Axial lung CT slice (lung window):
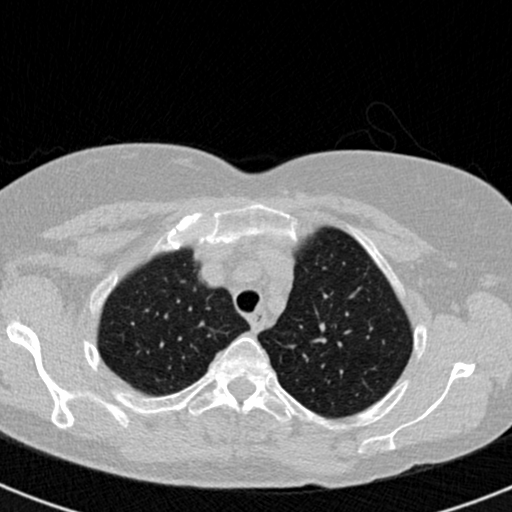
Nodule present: no